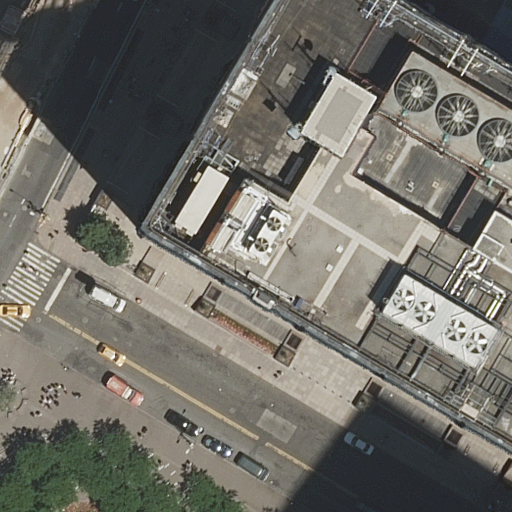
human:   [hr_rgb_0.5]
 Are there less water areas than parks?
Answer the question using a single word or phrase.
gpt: yes

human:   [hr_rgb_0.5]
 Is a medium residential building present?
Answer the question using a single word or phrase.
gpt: no

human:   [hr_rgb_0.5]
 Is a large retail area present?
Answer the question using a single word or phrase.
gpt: no

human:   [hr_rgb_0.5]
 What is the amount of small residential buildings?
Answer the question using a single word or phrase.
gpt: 0

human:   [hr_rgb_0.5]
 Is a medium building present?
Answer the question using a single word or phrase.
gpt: no

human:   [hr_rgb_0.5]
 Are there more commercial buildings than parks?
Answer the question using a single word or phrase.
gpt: no

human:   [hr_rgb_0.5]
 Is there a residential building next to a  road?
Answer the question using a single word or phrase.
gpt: yes

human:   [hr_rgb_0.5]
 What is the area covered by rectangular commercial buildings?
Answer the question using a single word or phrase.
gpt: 0m2

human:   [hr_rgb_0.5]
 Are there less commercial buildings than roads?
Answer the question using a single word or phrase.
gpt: yes

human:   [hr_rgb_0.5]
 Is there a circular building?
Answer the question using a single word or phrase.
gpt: no

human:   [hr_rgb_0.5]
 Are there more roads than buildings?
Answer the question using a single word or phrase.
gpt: yes

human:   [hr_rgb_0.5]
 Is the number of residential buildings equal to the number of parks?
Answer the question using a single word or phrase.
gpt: yes

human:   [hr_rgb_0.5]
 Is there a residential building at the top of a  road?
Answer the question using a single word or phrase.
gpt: no

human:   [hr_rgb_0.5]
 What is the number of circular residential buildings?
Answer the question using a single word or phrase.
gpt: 0

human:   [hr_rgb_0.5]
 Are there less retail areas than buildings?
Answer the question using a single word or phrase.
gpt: no

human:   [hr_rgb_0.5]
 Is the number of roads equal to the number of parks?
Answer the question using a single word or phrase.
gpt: no

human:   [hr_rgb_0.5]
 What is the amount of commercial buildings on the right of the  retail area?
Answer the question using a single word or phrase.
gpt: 0

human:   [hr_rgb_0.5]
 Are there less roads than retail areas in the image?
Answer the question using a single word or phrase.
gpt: no

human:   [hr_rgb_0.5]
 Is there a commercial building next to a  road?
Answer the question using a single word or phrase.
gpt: no

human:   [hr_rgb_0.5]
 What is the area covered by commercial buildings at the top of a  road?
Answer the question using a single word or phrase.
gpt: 0m2

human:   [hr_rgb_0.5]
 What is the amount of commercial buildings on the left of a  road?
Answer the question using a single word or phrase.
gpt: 0

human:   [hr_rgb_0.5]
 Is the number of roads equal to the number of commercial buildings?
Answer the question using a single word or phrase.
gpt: no

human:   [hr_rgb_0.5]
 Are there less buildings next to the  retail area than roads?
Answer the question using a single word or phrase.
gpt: yes

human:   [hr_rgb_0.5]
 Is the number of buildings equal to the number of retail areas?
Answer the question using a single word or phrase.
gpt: yes

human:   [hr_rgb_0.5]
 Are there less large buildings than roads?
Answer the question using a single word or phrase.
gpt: yes

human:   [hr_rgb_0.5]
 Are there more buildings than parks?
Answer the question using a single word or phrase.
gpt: no

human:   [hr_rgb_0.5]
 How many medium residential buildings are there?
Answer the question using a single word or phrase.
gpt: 0

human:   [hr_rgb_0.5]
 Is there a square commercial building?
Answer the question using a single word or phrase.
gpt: no

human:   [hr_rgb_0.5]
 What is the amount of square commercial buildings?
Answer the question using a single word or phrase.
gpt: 0

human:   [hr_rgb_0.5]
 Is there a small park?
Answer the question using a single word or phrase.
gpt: no

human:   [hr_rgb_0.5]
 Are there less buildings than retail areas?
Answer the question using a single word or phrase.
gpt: no

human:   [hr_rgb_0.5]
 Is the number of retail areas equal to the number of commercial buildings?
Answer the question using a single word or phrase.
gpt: no

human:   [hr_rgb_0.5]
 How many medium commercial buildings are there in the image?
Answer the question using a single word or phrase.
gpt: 0

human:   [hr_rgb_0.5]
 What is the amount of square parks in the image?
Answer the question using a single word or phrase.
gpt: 0

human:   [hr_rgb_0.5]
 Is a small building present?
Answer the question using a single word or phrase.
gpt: no

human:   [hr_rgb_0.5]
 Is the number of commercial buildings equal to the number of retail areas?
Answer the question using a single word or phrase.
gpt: no